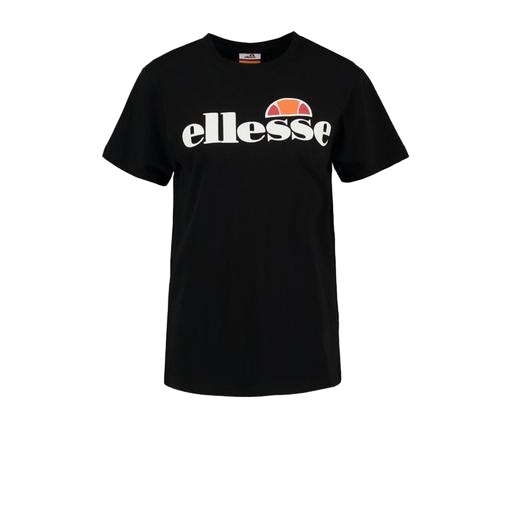
black melrose t-shirt, logo t-shirt, black jersey graphic tee, white background